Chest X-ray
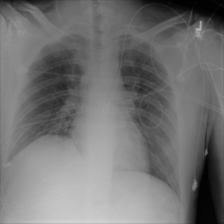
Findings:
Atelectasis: negative
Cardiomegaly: negative
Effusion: negative
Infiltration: negative
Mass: negative
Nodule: negative
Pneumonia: negative
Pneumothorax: negative
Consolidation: negative
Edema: negative
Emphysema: negative
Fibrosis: negative
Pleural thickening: negative
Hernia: negative